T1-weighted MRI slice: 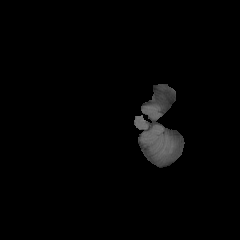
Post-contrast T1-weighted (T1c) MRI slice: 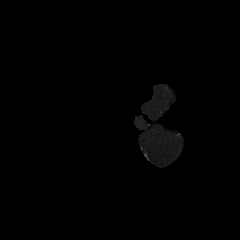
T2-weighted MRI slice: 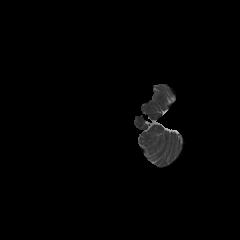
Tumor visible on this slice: no